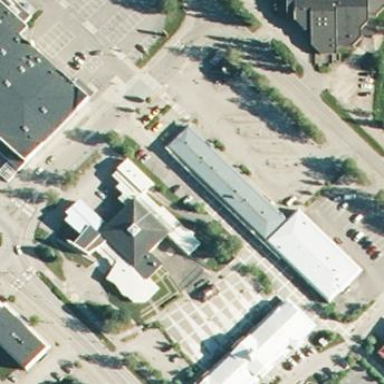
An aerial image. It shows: Retail building.